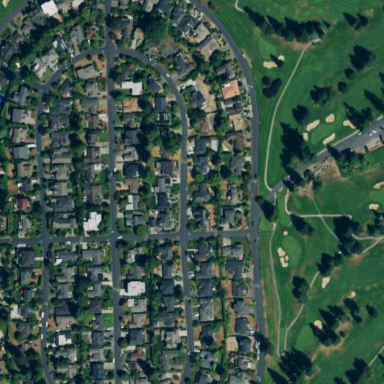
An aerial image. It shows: Golf course surrounded by greenery.